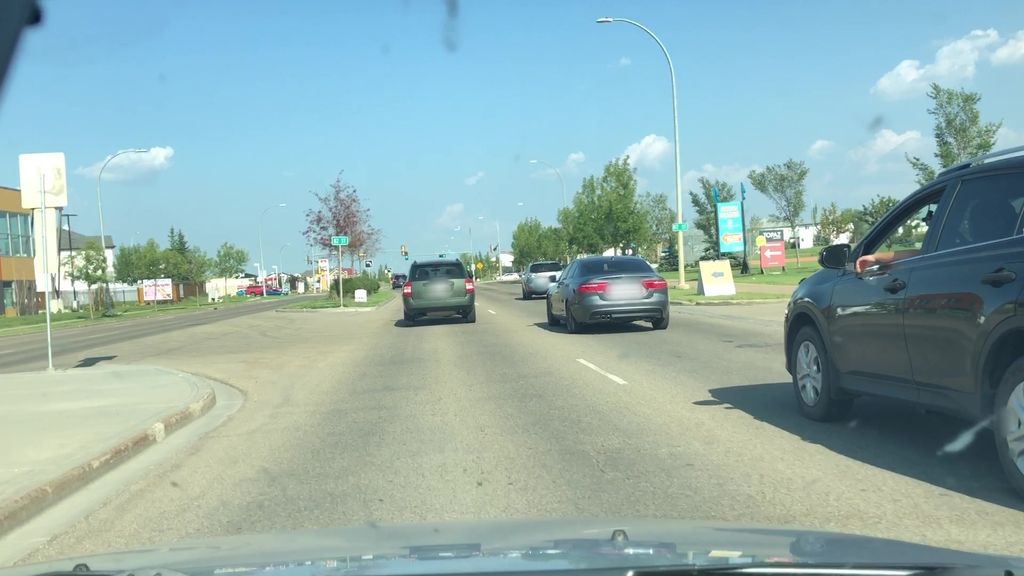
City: edmonton